Question: I changed the locale of Android Emulator to Arabic to test the Arabic version of my application. The date picker appears as shown below,

Although the DatePicker was working perfectly in the English version of my application, now t is giving me the following error.
'''
07-08 11:13:44.544: E/AndroidRuntime(696): FATAL EXCEPTION: main
07-08 11:13:44.544: E/AndroidRuntime(696): java.lang.NullPointerException
07-08 11:13:44.544: E/AndroidRuntime(696): at org.digitalhealthagency.elaj.gui.AppointmentReservationActivity$DoctorWorkingDaysTask.access$2(AppointmentReservationActivity.java:927)
07-08 11:13:44.544: E/AndroidRuntime(696): at org.digitalhealthagency.elaj.gui.AppointmentReservationActivity$5.onDateSet(AppointmentReservationActivity.java:454)
07-08 11:13:44.544: E/AndroidRuntime(696): at android.app.DatePickerDialog.tryNotifyDateSet(DatePickerDialog.java:148)
07-08 11:13:44.544: E/AndroidRuntime(696): at android.app.DatePickerDialog.onStop(DatePickerDialog.java:155)
07-08 11:13:44.544: E/AndroidRuntime(696): at android.app.Dialog.dismissDialog(Dialog.java:326)
07-08 11:13:44.544: E/AndroidRuntime(696): at android.app.Dialog.dismiss(Dialog.java:302)
07-08 11:13:44.544: E/AndroidRuntime(696): at com.android.internal.app.AlertController$ButtonHandler.handleMessage(AlertController.java:170)
07-08 11:13:44.544: E/AndroidRuntime(696): at android.os.Handler.dispatchMessage(Handler.java:99)
07-08 11:13:44.544: E/AndroidRuntime(696): at android.os.Looper.loop(Looper.java:137)
07-08 11:13:44.544: E/AndroidRuntime(696): at android.app.ActivityThread.main(ActivityThread.java:4745)
07-08 11:13:44.544: E/AndroidRuntime(696): at java.lang.reflect.Method.invokeNative(Native Method)
07-08 11:13:44.544: E/AndroidRuntime(696): at java.lang.reflect.Method.invoke(Method.java:511)
07-08 11:13:44.544: E/AndroidRuntime(696): at com.android.internal.os.ZygoteInit$MethodAndArgsCaller.run(ZygoteInit.java:786)
07-08 11:13:44.544: E/AndroidRuntime(696): at com.android.internal.os.ZygoteInit.main(ZygoteInit.java:553)
07-08 11:13:44.544: E/AndroidRuntime(696): at dalvik.system.NativeStart.main(Native Met
hod)
'''
Am I missing something I should be doing for the Arabic version?
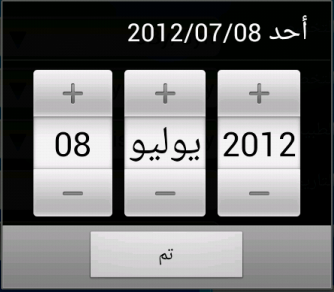
Answer: I found out that this problem appeared when I tested on an Android 4.1 emulator. The 'DatePickerDialog' looks quite different and has one button instead of two, but my code is working normally on Android 4.0.3 emulators and below.
Posted another question here <URL>